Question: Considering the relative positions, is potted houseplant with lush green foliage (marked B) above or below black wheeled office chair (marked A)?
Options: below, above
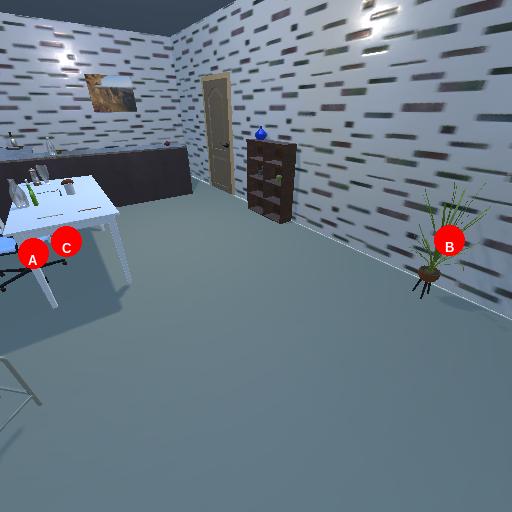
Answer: below